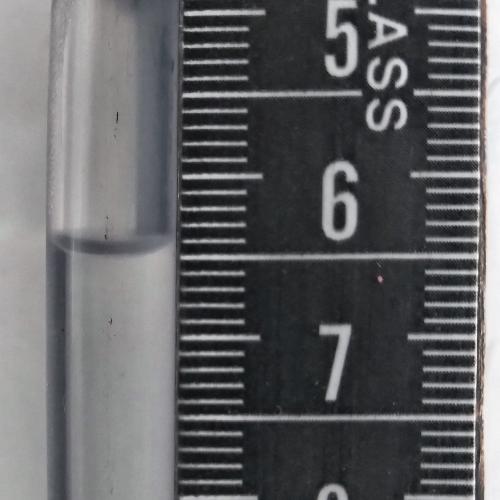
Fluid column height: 6.5 cm